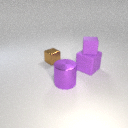
large purple rubber cube in front of small brown metal cube